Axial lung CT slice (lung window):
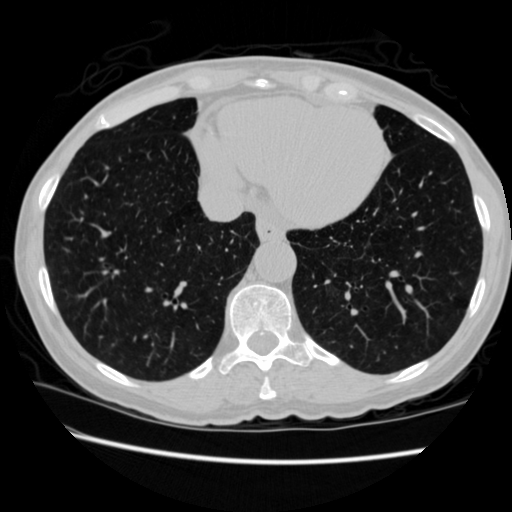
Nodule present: no